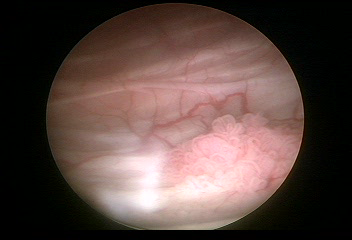
Modality: WLC
Class: Malignant
Subclass: HighGradePapillary
Lesion: L1
Stage: Ta
Morphology: Papillary
Bladder cancer association: Yes
Annotated structures: Tumor